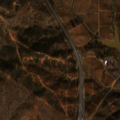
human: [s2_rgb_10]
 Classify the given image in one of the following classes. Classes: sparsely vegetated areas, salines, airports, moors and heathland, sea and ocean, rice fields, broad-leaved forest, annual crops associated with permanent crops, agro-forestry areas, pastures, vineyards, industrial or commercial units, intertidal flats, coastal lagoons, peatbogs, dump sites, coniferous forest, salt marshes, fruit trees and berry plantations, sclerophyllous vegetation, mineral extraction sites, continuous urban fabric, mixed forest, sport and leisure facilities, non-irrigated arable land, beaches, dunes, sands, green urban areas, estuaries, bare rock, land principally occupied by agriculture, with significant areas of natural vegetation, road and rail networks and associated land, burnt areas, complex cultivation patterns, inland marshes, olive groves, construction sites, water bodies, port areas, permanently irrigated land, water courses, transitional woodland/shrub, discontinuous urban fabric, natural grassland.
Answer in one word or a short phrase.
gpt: industrial or commercial units, vineyards, pastures, agro-forestry areas